Question: I have this very simple code that is plotting a list of 100 points (10,10) that are all identical. Unfortunately, I am receiving a warning and a blank graph.
'''
import matplotlib.pyplot as plt
mylist = list()
for i in range(100):
mylist.append(10)
def plot():
plt.subplot(111)
plt.hexbin(mylist,mylist,bins='log', cmap=plt.cm.YlOrRd_r)
plt.axis([0,50,0,50])
plt.show()
plot()
'''

1. Is it not possible to plot identical data on in a hexbin?
2. Am I doing something wrong?
I understand this may be a strange question, but my program is plotting a large amount of points (x,y) (into the 'hexbin' of course) and sometimes the points may all be identical.
If I slightly alter the code above and throw a different point (x,y) in at 'list[i]' (i being any index) the code runs great and plots the data.
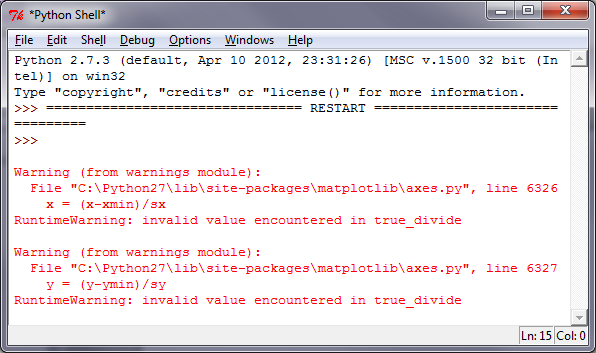
Answer: The problem is that it is trying to guess the limits of the grid by looking at the maximum and minimum 'x' and 'y' values and makes the step size 'sx = (x_max - x_min) / num_x_bins' which is strictly zero in the case of this input. The solution is to tell the code how big to make the array using the 'extent' keyword.
'''
mylist = list()
for i in range(100):
mylist.append(10)
def plot():
plt.subplot(111)
plt.hexbin(mylist,mylist,bins='log', cmap=plt.cm.YlOrRd_r, extent=[0, 50, 0, 50])
plt.axis([0,50,0,50])
plt.show()
plot()
'''
There is a PR to fix this (that should be in 1.4 <URL>
In the meantime I would use something like (not tested, there may be some trivial bugs in here):
'''
import matplotlib.transfroms as mtrans
def safe_hexbin(ax, x, y, *args, **kwargs):
if 'extent' not in kwargs:
xmin = np.amin(x)
xmax = np.amax(x)
ymin = np.amin(y)
ymax = np.amax(y)
# to avoid issues with singular data, expand the min/max pairs
xmin, xmax = mtrans.nonsingular(xmin, xmax, expander=0.1)
ymin, ymax = mtrans.nonsingular(ymin, ymax, expander=0.1)
kwargs['extent'] = (xmin, xmax, ymin, ymax)
return ax.hexbin(x, y, *args, **kwargs)
safe_hexbin(plt.gca(), x, y, ...)
'''